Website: apple
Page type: billing-address
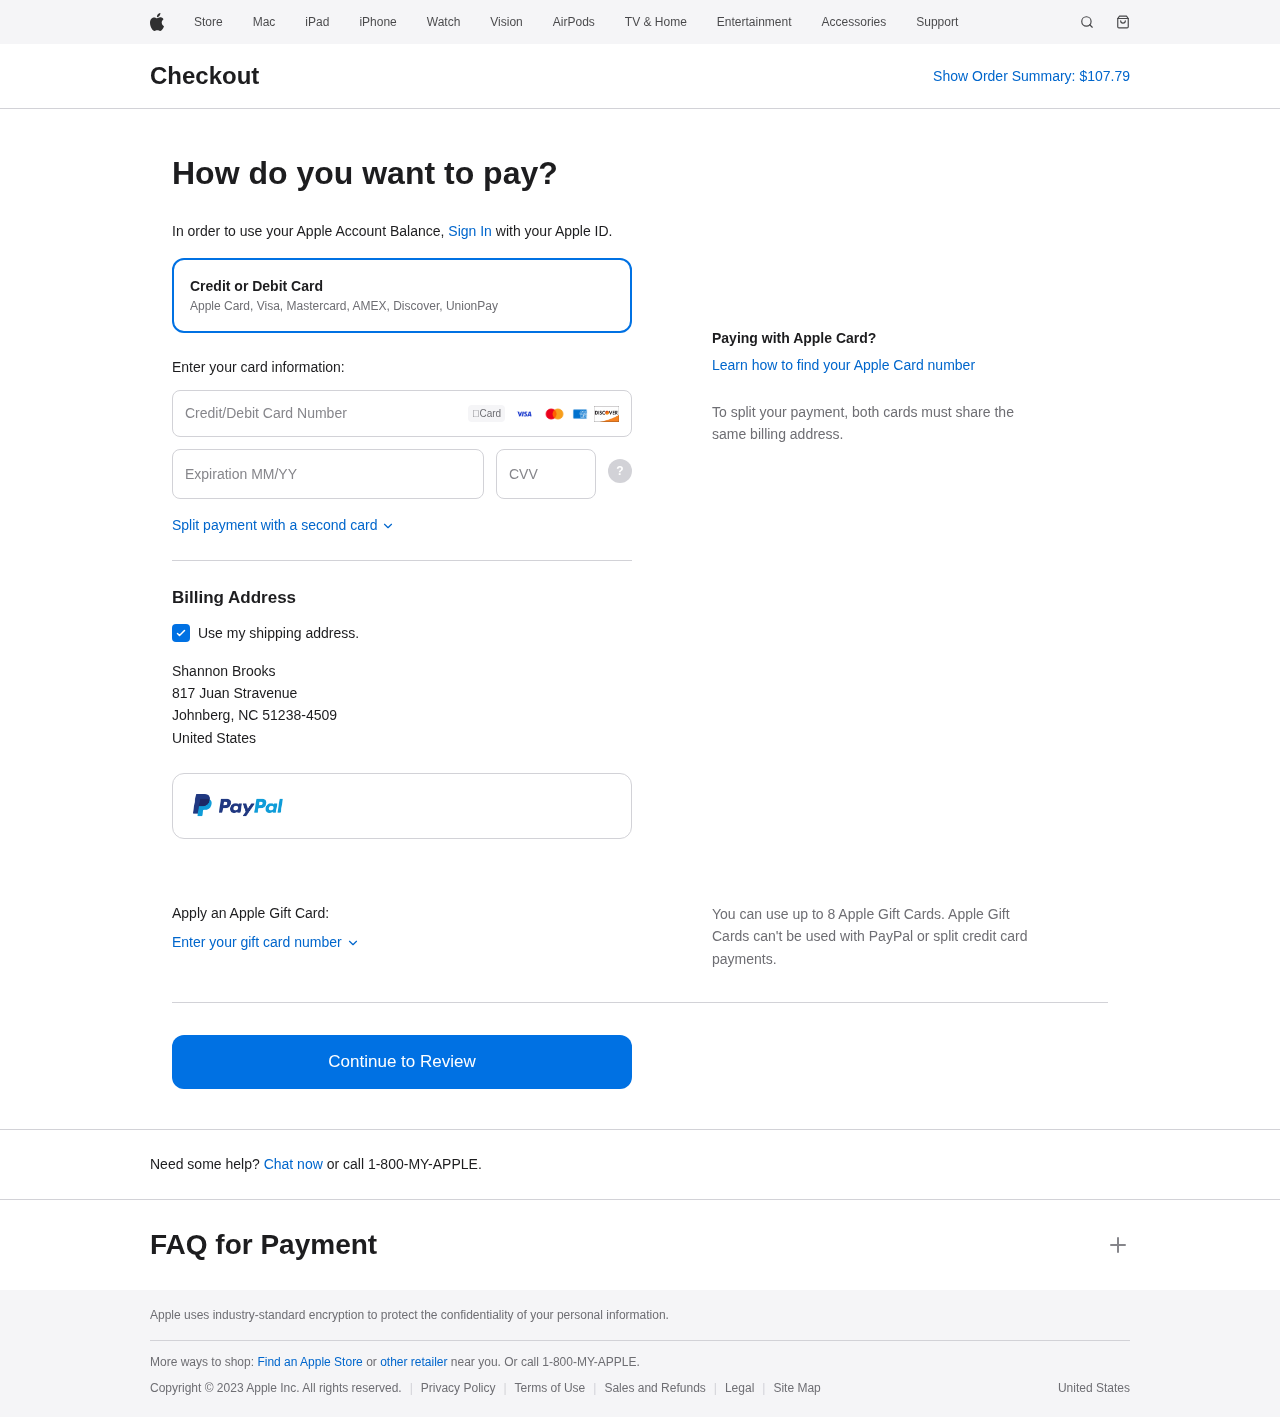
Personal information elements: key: PII_CARD_CVV
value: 918
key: PII_CARD_EXPIRY
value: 01/30
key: PII_CARD_NUMBER
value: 6542 3748 4500 2931
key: PII_CITY
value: Johnberg
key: PII_COUNTRY
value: United States
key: PII_FULLNAME
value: Shannon Brooks
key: PII_POSTCODE_FULL
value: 51238-4509
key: PII_STATE_ABBR
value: NC
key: PII_STREET
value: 817 Juan Stravenue
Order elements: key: ORDER_TOTAL
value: $107.79